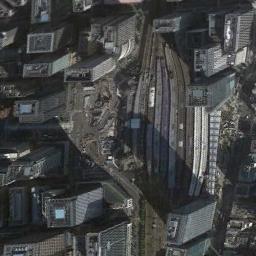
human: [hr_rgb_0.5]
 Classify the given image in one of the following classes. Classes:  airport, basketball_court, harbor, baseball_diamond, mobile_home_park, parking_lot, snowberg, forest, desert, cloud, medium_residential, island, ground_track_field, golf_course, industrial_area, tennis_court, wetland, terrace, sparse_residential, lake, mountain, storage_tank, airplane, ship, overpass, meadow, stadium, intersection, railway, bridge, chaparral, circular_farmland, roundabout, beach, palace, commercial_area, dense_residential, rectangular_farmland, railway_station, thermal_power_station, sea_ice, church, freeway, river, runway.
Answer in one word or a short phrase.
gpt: railway_station